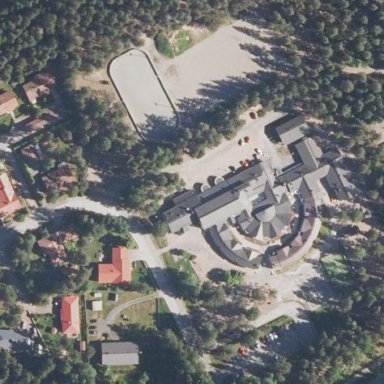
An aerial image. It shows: School building.